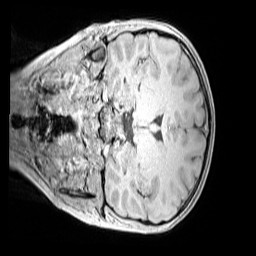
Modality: MP2RAGE
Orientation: coronal
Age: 11
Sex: female
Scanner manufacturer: siemens
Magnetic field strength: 3 T
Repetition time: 4 s
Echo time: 0.00299 s